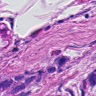
Metastatic tissue present: yes